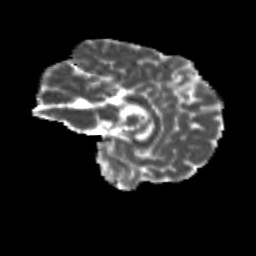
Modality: MD
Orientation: sagittal
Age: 10
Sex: female
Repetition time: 9.4 s
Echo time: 0.089 s